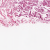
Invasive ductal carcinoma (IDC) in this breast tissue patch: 0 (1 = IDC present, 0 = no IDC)